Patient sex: F
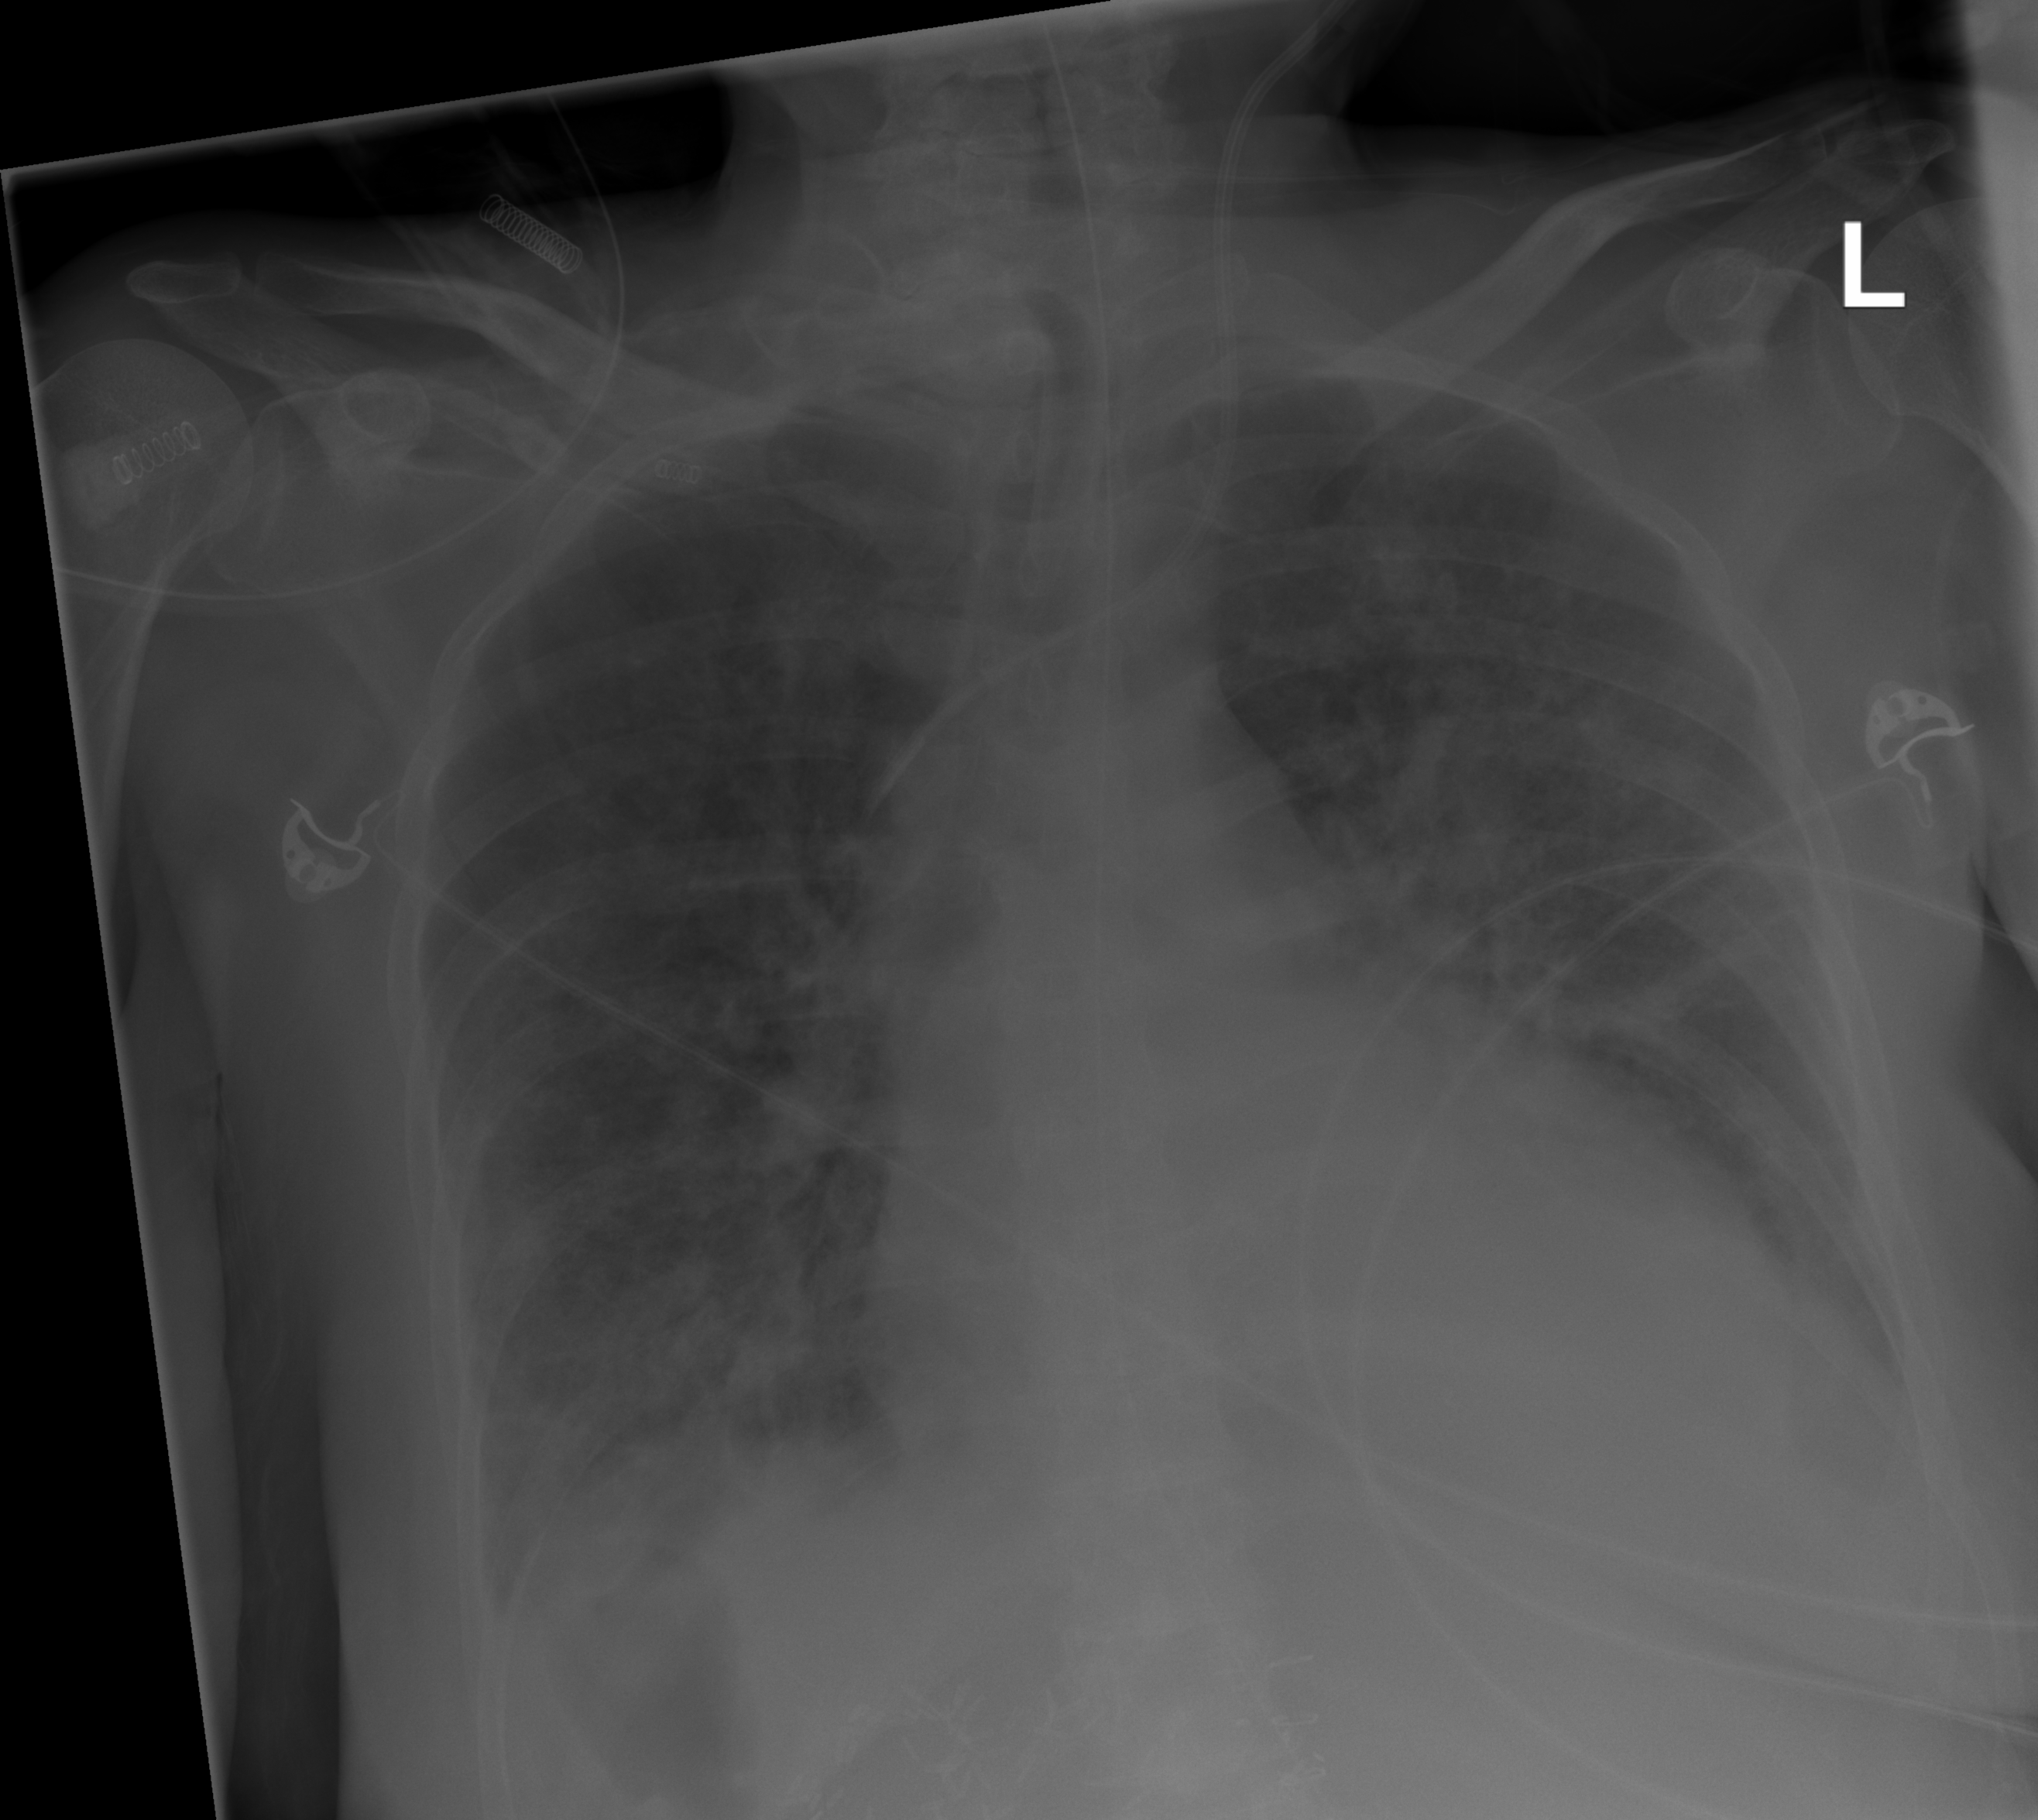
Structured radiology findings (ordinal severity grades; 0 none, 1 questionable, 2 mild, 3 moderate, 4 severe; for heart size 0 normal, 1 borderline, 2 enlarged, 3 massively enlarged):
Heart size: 2
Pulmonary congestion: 2
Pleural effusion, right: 2
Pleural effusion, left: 2
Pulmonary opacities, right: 1
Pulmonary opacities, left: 1
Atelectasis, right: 2
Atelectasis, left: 2